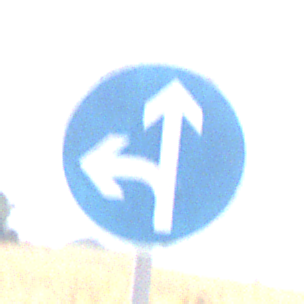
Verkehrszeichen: VorgeschriebeneFahrtrichtungGeradeausOderLinks
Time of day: Midday
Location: Outdoor (Nature)
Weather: PartlyCloudy
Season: NotSpecified
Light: Natural